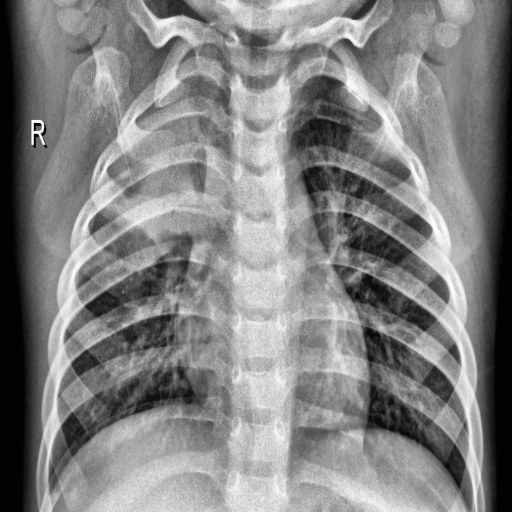
Finding: PNEUMONIA